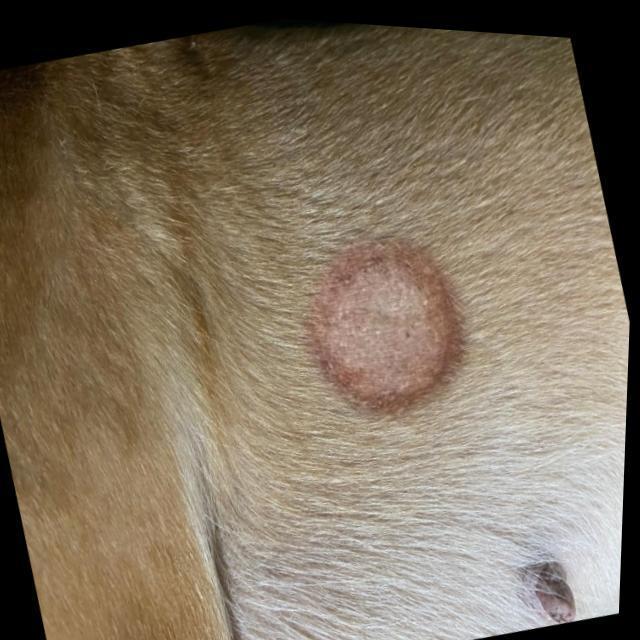
Canine ringworm (Dermatophytosis) — fungal infection caused by Microsporum or Trichophyton. Presents with circular alopecia, scaling, crusting, and broken hairs.